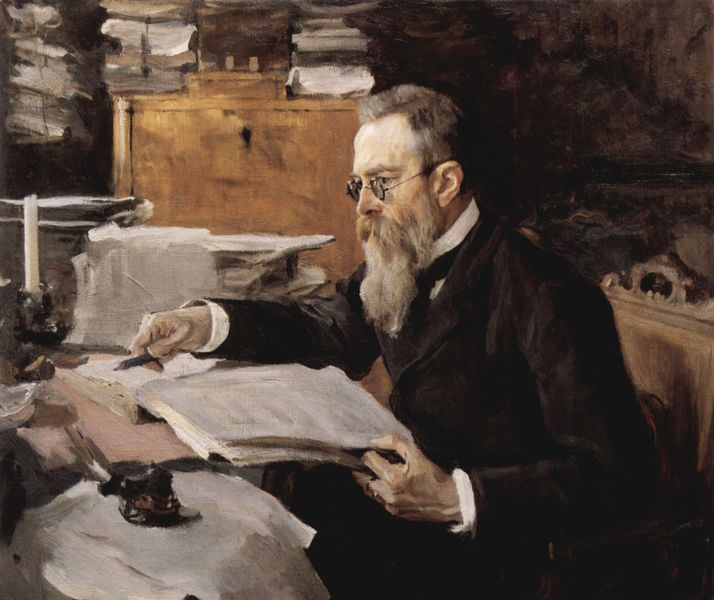
Titel: Porträt des Komponisten Nikolaj Andrejewitsch Rimskij-Korsakow
Künstler: Walentin Alexandrowitsch Serow
Standort: Moskva
Institution: Tretjakow-Galerie
Schlagwörter: blätter, dunkel, feder, gemälde, hand, mann, schatten, weiß, impressionismus, ocker, sitzen, braun, fenster, finger, grau, haar, hintergrund, holz, licht, ohr, profil, raum, schwarz, stirn, stuhl, tisch, zimmer, blick, tuch, beige, malerei, alt, anzug, bart, hemd, jacke, regal, wand, bärtig, falten, kragen, vollbart, bildnis, hände, innenraum, portrait, porträt, rückenlehne, öl, pastos, haare, mantel, reich, sessel, sitzend, kaufmann, rosa, arbeit, wangen, arbeitszimmer, bücher, kommode, papier, papiere, schrank, schreibtisch, armlehne, lehne, sitz, man, alter mann, arbeiten, bank, frack, duktus, falte, krawatte, dichter, streng, lesen, kerze, leuchter, menzel, nachdenken, fliege, hemdkragen, ziegenbart, ring, konzentration, griff, berlin, waage, alter, knochig, buch, denken, zettel, münchen, tageslicht, brille, vorgebeugt, schriftsteller, autor, denker, bleistift, manschetten, arzt, freud, nasenloch, stift, tinte, kneifer, nickelbrille, wissenschaftler, heft, kerzenständer, gedeckt, kerzenhalter, seiten, wangenknochen, schreiben, adern, binder, stapel, lichtquelle, ständer, kontor, leser, gelehrter, wien, lesend, studieren, schreiber, tintenfass, büro, london, fässchen, aufgeschlagen, ader, weise, gebildet, ringfinger, rechtshänder, anzung, artz, gelöscht, ehering, gemäde, graz, füller, tresor, bankier, vorbeugen, staatsmann, kugelschreiber, artzt, darwin, jand, profilbild, gebildeter, brillenglas, buchmacher, intellekt, schreibstift, buchhalter, bänker, okkular, buchführung, bcher, bebrillt, dacko, makler, spectacles, studierzimer, tinenfass, vbollbart, shriften, studiert